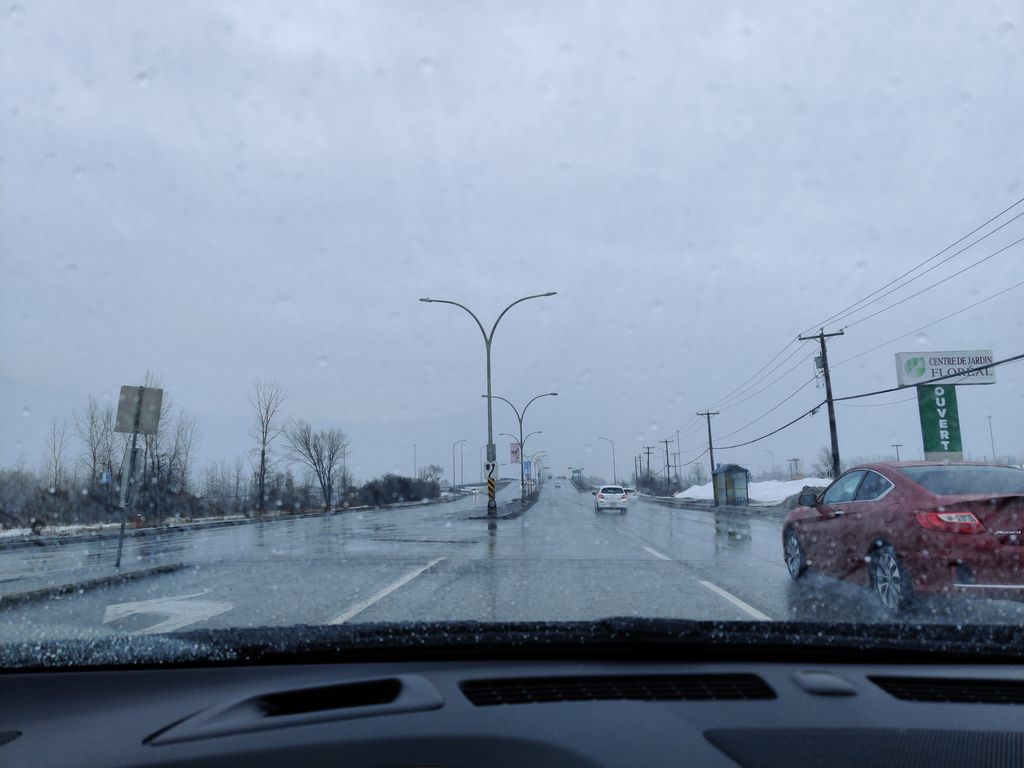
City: montreal